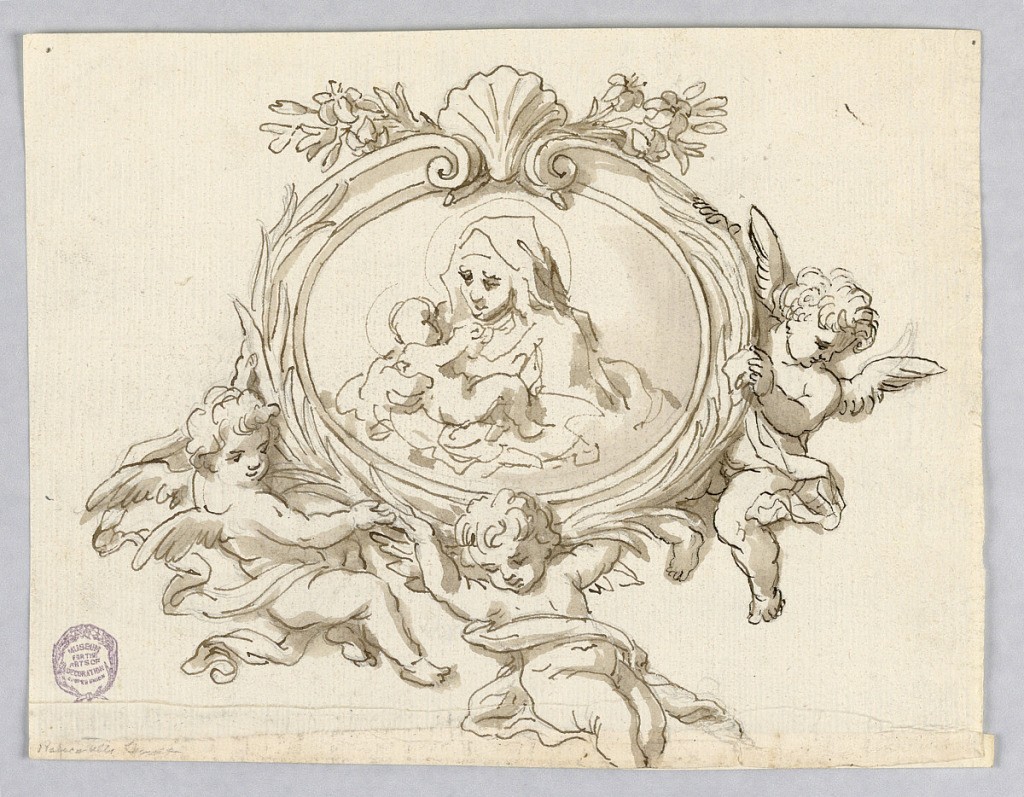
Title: Project: Three flying angels supporting a broad oval frame with the representation of the Virgin with Child
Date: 1775–1800
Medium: Pen and brown ink with brown wash and traces of graphite Support: off-white laid paper
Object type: Drawing
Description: Horizontal composition of a shell that frames the Virgin and the Child with three putti and lily stems. The size of the sheet did not allow space for the feet of the angel in the middle. The outline of an angel is drawn on the back.